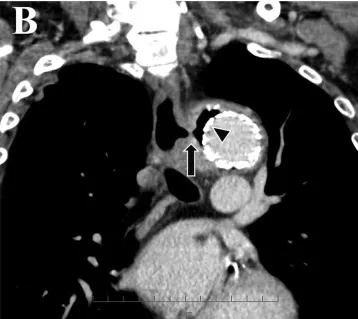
A, B. Computed tomography images of fistula between aorta and esophagus (arrow) and free air surrounding aortic stent-graft (arrowhead). B, coronal image.
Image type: radiology (ct)